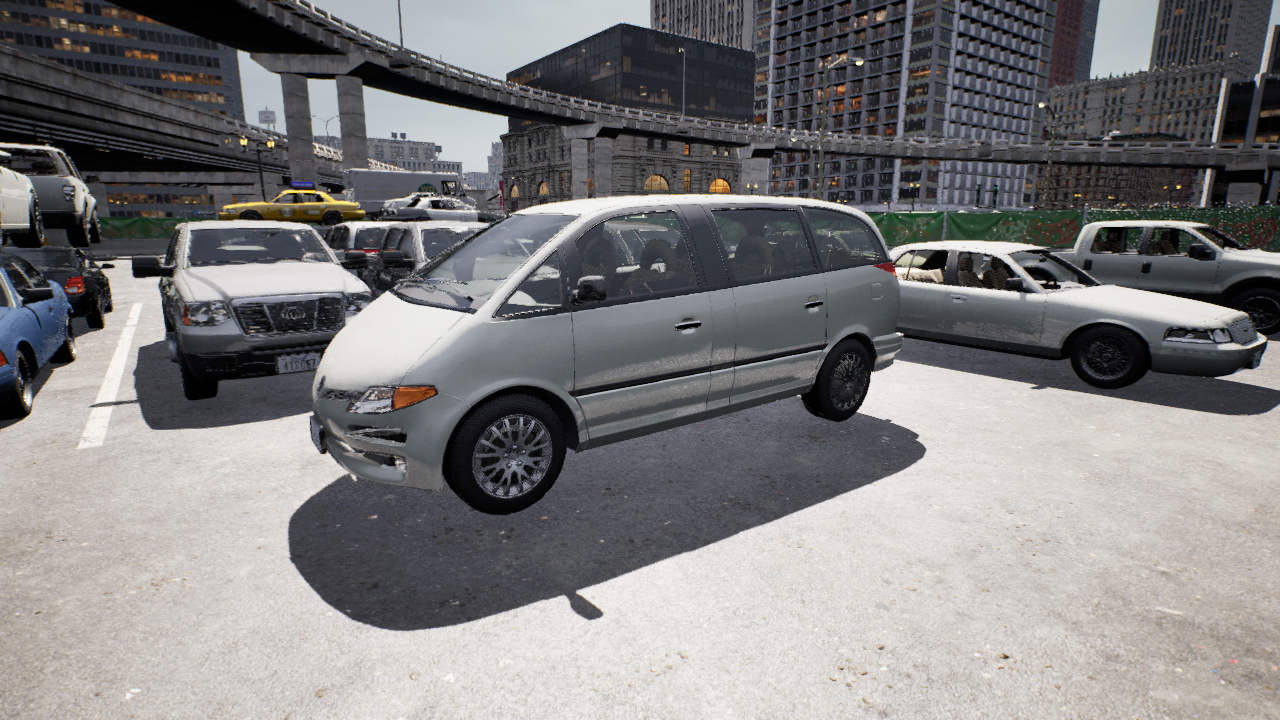
Venue: arterial
Lighting: clear day
Vehicle rig: minivan